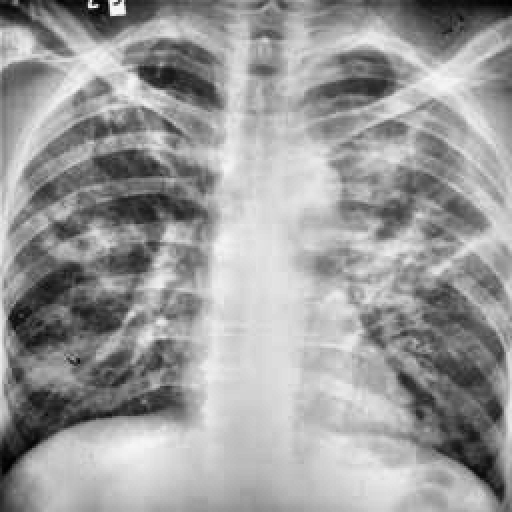
Finding: TUBERCULOSIS